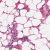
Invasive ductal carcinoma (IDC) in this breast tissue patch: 0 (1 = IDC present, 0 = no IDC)